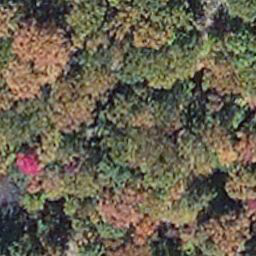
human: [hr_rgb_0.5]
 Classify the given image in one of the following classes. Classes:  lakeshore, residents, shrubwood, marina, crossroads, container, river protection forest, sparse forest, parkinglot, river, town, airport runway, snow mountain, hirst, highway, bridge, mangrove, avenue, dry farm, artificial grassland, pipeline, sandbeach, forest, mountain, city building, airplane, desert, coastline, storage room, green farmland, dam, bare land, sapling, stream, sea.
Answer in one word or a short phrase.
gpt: mangrove